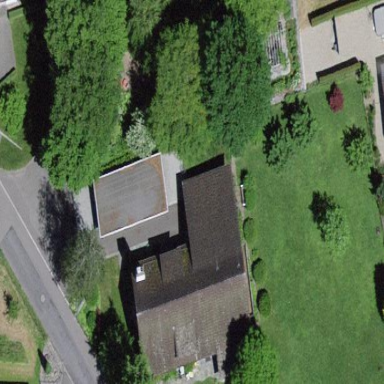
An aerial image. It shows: Residential building with gabled roof.